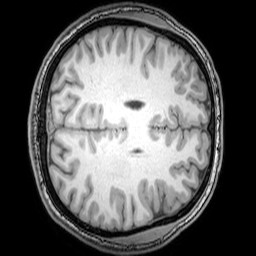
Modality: T1w
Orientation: axial
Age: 21
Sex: male
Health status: healthy
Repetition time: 0.081 s
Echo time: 0.037 s